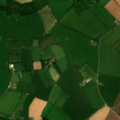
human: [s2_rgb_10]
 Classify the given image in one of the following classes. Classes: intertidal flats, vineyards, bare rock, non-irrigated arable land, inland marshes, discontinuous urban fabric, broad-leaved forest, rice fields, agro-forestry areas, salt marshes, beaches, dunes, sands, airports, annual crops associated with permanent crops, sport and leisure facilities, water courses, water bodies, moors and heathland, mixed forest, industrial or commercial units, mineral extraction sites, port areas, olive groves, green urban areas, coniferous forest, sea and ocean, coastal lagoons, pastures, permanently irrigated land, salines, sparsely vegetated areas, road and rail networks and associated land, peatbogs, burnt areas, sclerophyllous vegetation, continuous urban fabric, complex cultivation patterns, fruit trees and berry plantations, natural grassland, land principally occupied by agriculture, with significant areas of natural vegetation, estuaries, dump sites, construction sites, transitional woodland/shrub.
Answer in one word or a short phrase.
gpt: non-irrigated arable land, pastures